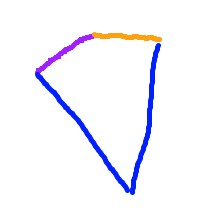
Shape: kite